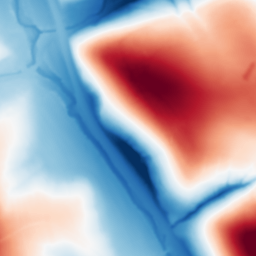
Category: multiscale
Decomposition family: dog_multiscale
Decomposition parameters: sigma_ratio: 2
n_scales: 6
base_sigma: 1
Upsampling method: lanczos
Upsampling parameters: scale: 2
Upsampling scale: 2